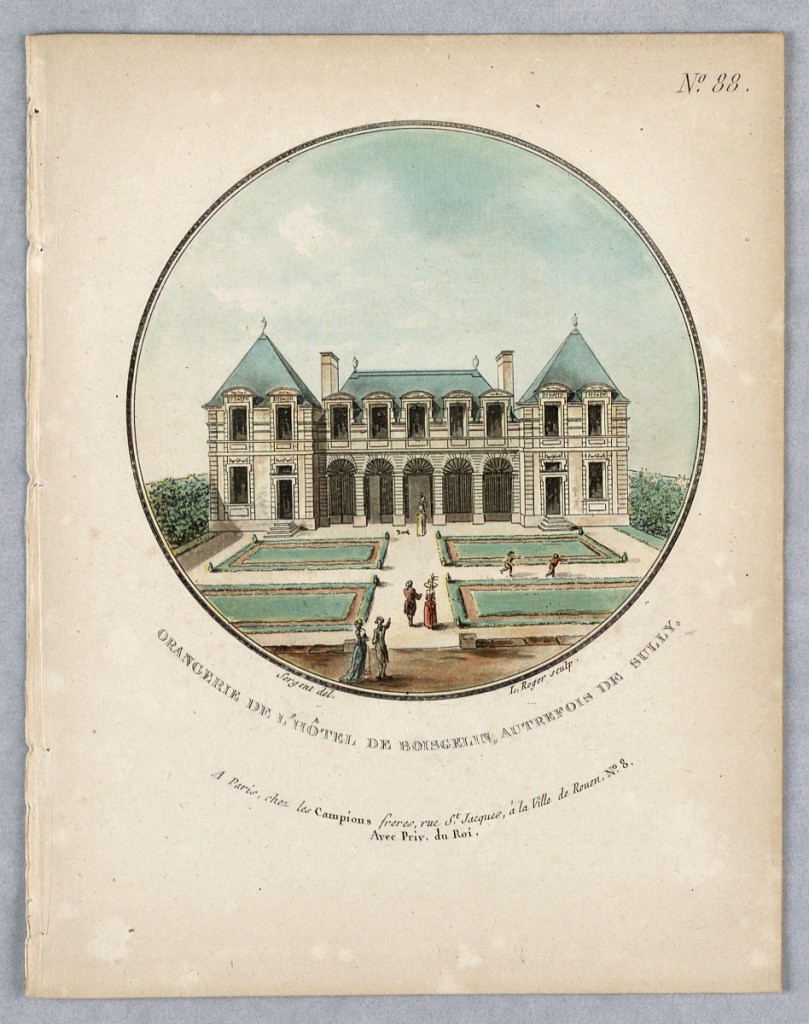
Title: Orangerie de Boisgelin, Plate 88 from "Vues Pittoresques des Principaux Édifices de Paris"
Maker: Les Campion Frères, Paris, France
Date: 1792
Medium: Engraving and brush and watercolors on paper
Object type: Print
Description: Large house; five arches in center section, two large wings, garden in front. Title, artists' and publisher's names below.